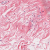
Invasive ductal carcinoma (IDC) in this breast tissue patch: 0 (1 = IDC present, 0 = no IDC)